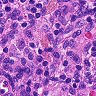
Metastatic tissue present: no